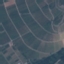
Label: PermanentCrop